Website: macys
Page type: billing-address
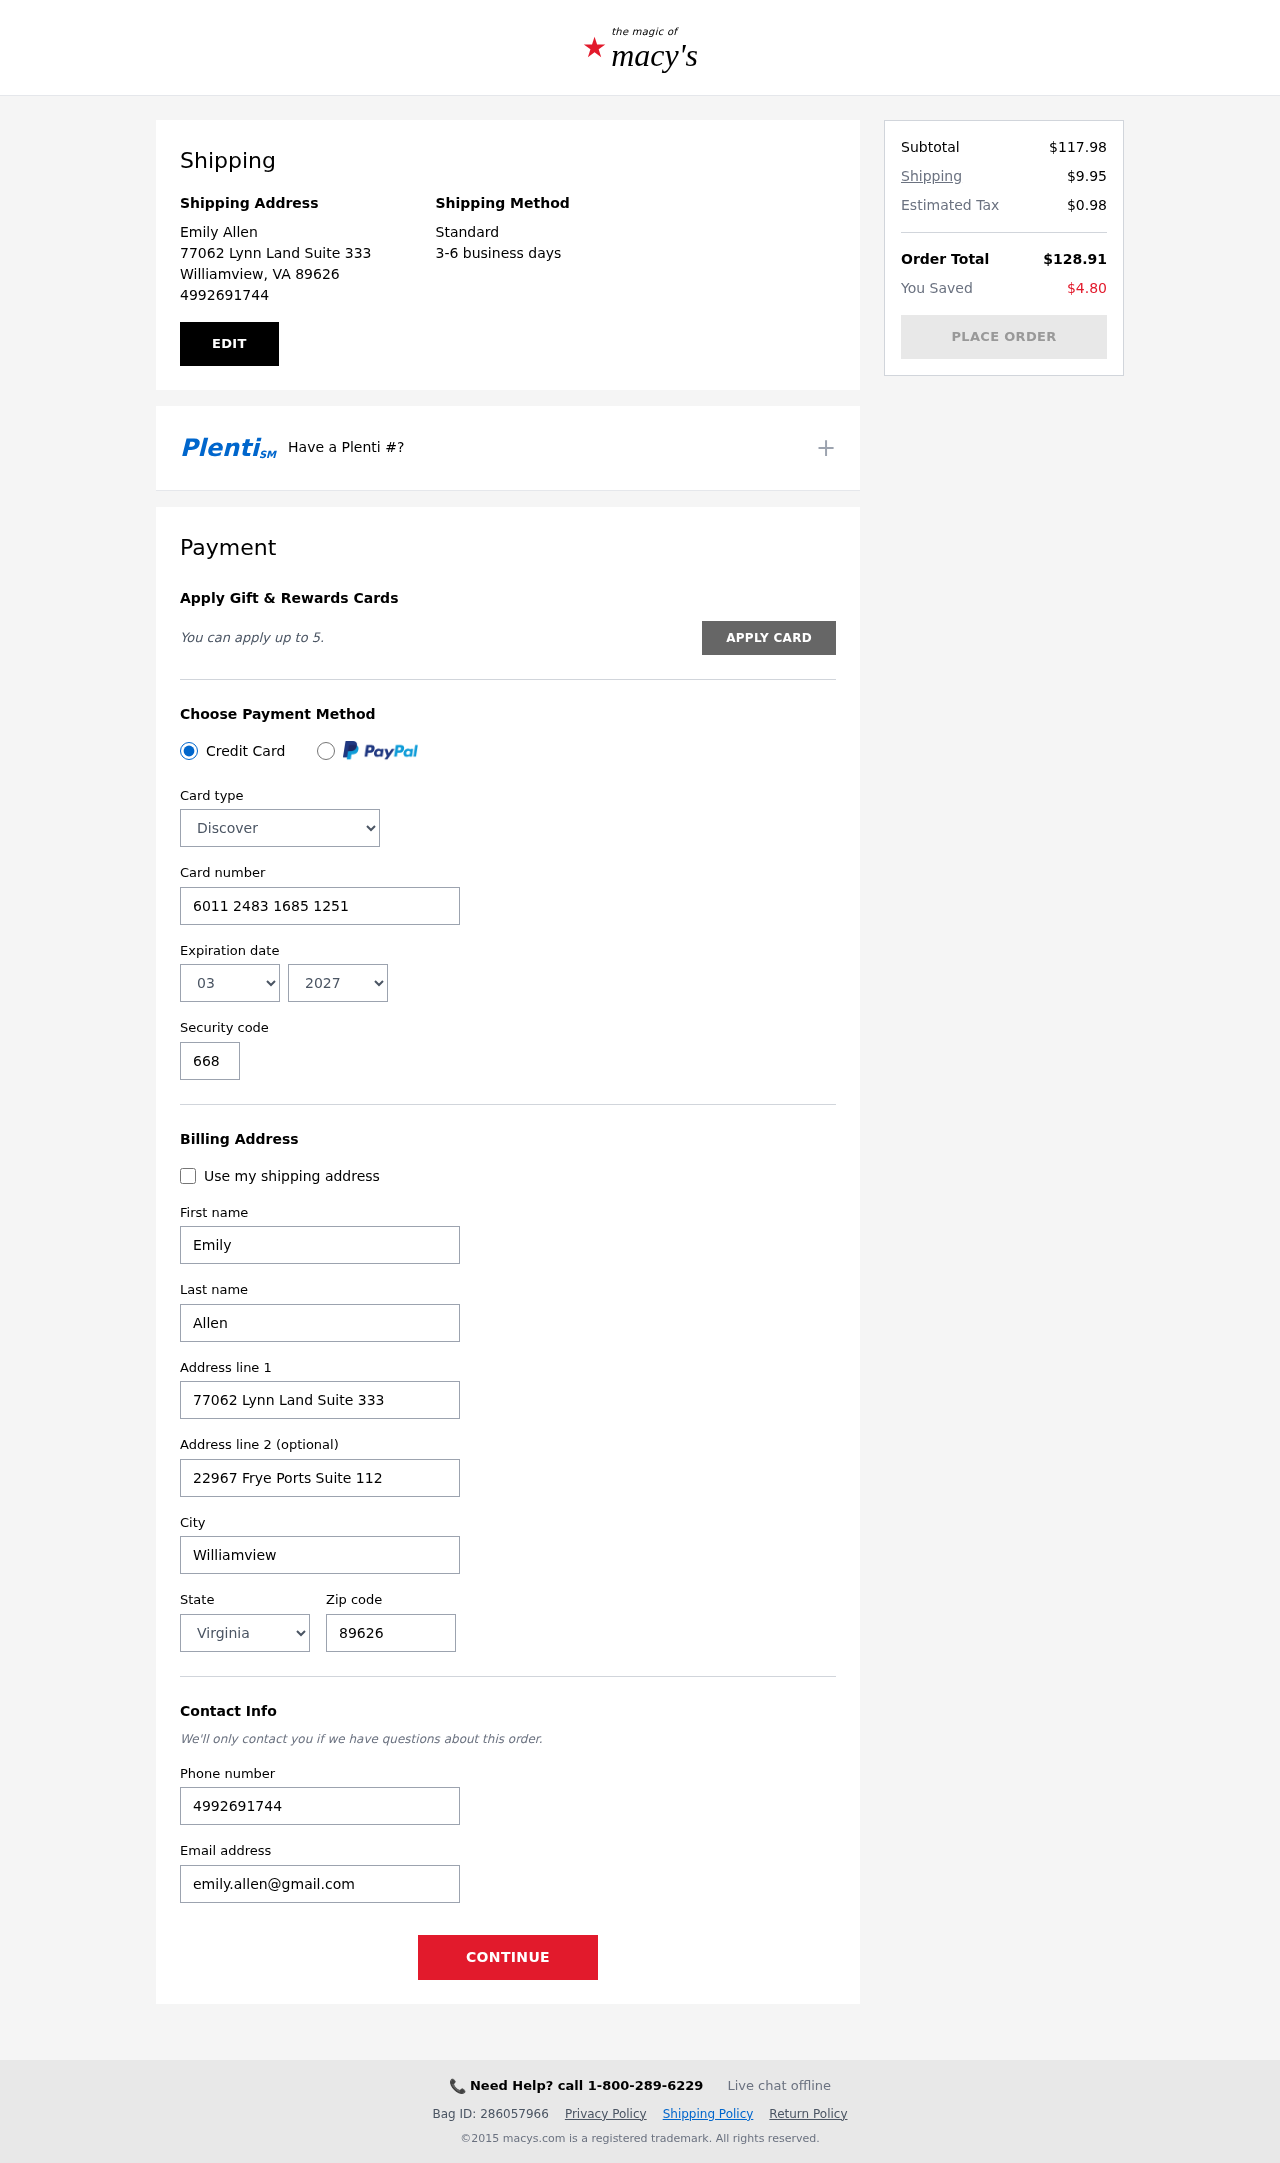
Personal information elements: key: PII_CARD_CVV
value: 668
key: PII_CARD_EXPIRY_MONTH
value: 03
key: PII_CARD_EXPIRY_YEAR
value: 27
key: PII_CARD_NUMBER
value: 6011 2483 1685 1251
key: PII_CARD_TYPE
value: Discover
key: PII_CITY
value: Williamview
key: PII_CITY_STATE_ZIP
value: Williamview, VA 89626
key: PII_EMAIL
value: emily.allen@gmail.com
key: PII_FIRSTNAME
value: Emily
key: PII_FULLNAME
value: Emily Allen
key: PII_LASTNAME
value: Allen
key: PII_PHONE
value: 4992691744
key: PII_POSTCODE
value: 89626
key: PII_STATE
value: Virginia
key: PII_STREET
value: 77062 Lynn Land Suite 333
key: PII_STREET2
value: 22967 Frye Ports Suite 112
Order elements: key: ORDER_SUBTOTAL
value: $117.98
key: ORDER_SHIPPING_COST
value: $9.95
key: ORDER_TAX
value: $0.98
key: ORDER_TOTAL
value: $128.91
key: ORDER_SAVINGS
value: $4.80